Field crop: maize
Growth stage: 1
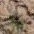
Species: salsola